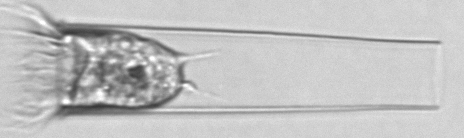
Label: Eutintinnus